Question: I'm looking to create a table in html to be used to insert the track listing for a CD album. This is not pull info out of the database but rather to insert new data.
I don't want to put one by one with a single form but rather do all for that album at once
Something like this

How can this be done with HTML and php to be inserted into a mysql db
I understand this can be done if I put the info into an excel file and upload it to the serever but I want it to be done right on the server
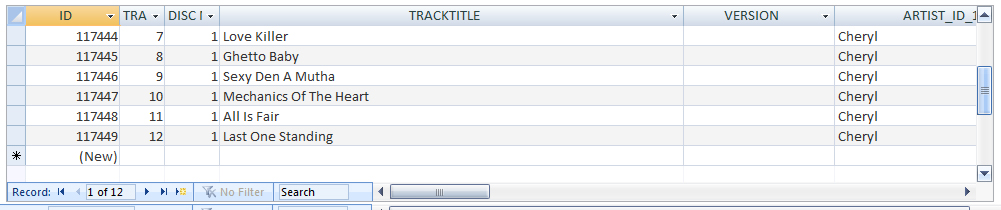
Answer: Ok after banging my head around I have discovered what I was after was a CRUD Datagrid.
I have gone with the jqery east ui grid as it the exact thing for my use
<URL>
This grid is pretty simple to use and all the demo files are available from jquery wich makes it even better.
A Thanks to PEM for pointing me in the right direction